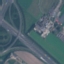
Land use / land cover: Highway